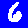
Digit: 6